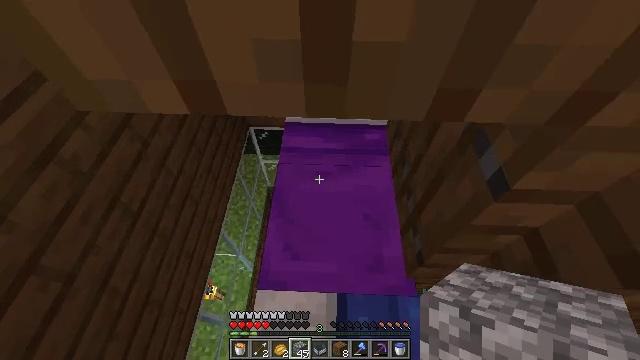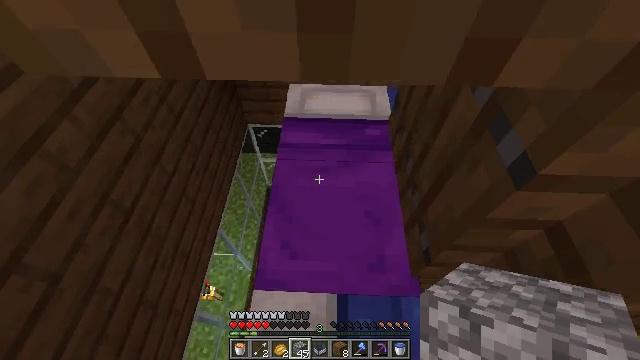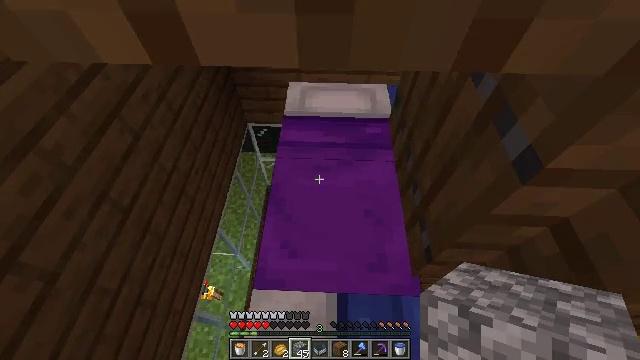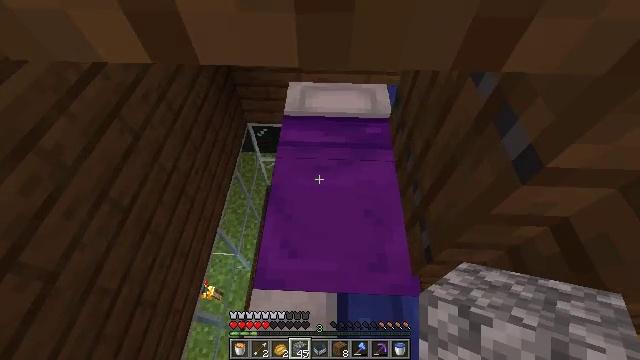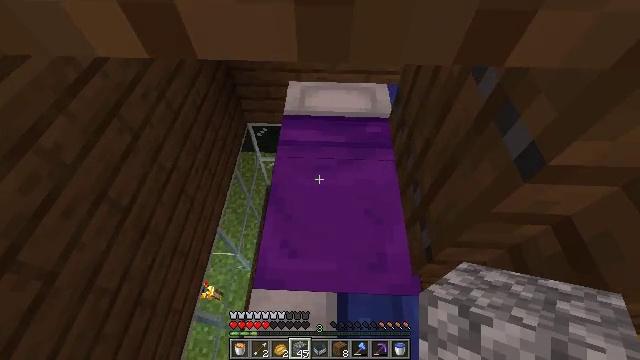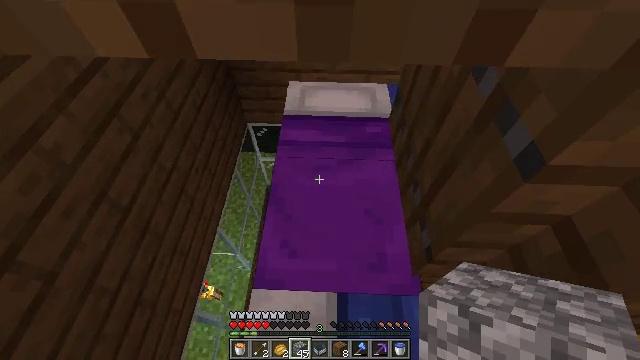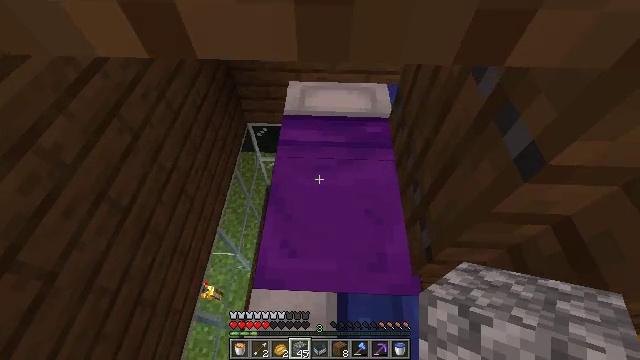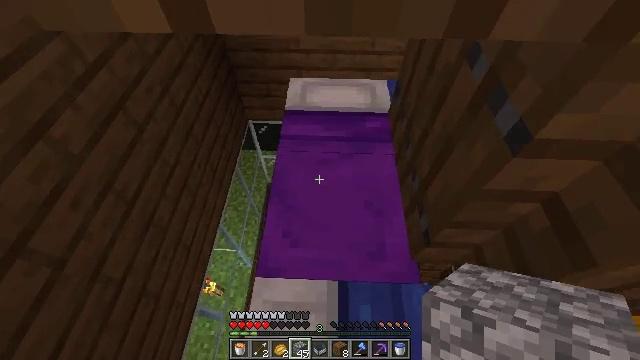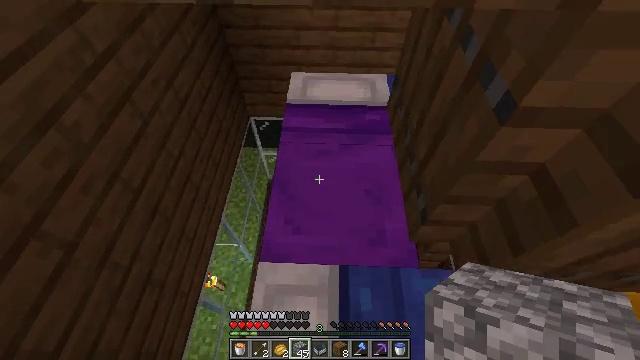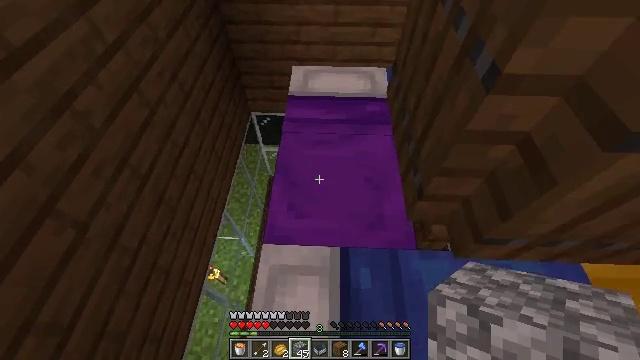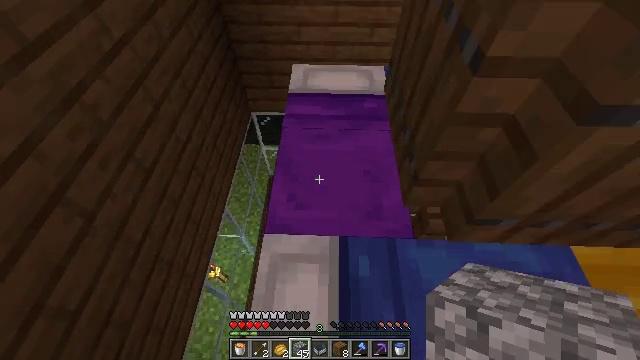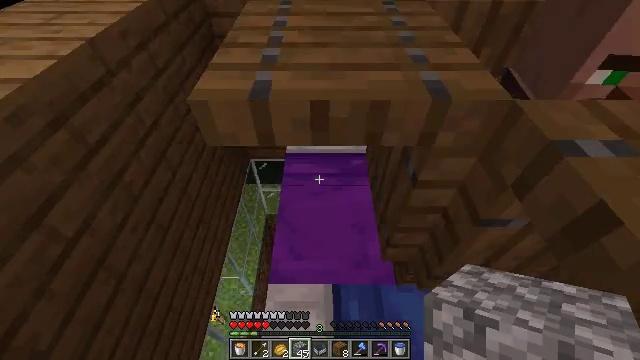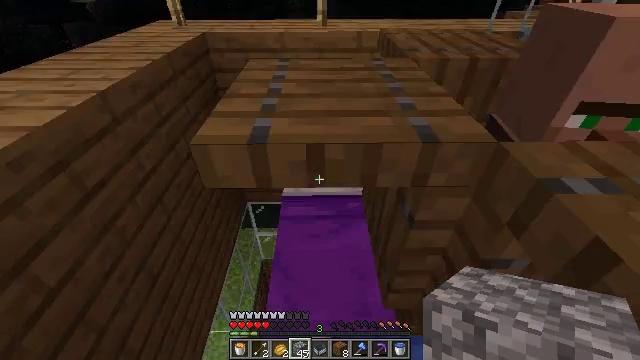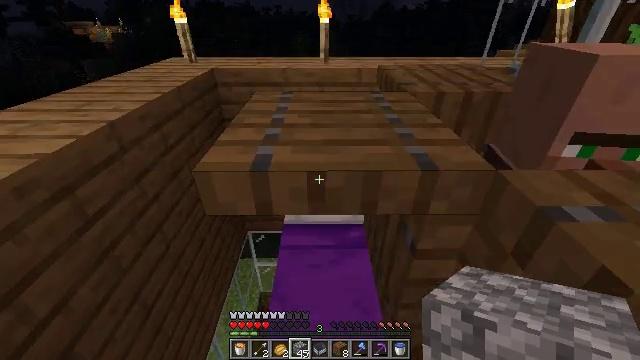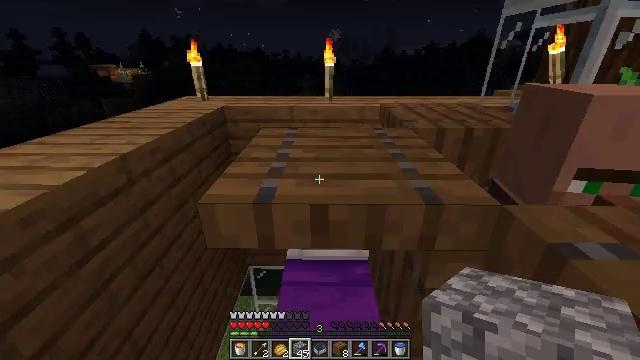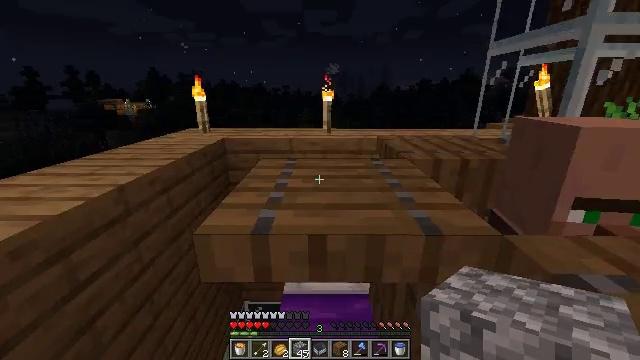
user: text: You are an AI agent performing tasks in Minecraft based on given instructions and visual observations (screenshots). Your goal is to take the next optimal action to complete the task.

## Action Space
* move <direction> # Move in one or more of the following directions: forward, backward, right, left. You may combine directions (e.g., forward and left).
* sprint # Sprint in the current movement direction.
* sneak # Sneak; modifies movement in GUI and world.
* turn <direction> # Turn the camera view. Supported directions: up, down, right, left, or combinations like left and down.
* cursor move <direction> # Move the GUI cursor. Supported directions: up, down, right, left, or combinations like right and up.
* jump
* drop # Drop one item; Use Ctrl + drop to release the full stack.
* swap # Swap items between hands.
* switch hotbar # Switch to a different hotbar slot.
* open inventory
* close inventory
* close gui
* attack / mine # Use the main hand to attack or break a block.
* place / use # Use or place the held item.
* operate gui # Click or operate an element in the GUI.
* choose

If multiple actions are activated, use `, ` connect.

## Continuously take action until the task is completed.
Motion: motion action
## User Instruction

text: Mine the purple bed.
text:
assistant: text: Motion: no_op
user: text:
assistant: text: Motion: no_op
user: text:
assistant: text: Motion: no_op
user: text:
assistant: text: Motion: no_op
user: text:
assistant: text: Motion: no_op
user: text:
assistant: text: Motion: no_op
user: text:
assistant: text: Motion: move back
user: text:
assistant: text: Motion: move back
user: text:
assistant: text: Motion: no_op
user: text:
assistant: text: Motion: no_op
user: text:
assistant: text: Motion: turn right and up
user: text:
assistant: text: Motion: turn up
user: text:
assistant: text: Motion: turn up
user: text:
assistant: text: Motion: turn left and up
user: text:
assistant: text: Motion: turn up
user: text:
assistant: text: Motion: turn right and up
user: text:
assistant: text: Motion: turn up
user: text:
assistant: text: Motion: turn up
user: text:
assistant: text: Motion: no_op
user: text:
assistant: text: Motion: turn left and down
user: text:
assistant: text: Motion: turn down
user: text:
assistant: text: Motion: turn down
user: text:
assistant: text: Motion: turn down
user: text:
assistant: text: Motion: turn down
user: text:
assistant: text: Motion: turn down
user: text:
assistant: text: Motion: no_op
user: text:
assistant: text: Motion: no_op
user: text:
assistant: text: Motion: use / place
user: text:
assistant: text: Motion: turn right, use / place
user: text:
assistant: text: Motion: turn right and down